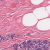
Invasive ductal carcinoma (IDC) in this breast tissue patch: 0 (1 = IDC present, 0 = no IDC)